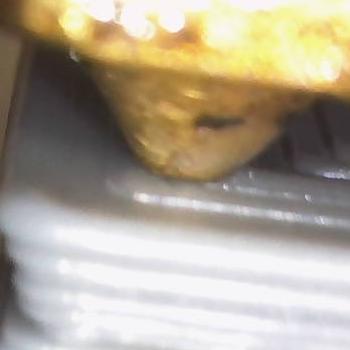
Flow rate: 265%